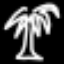
Label: palm tree